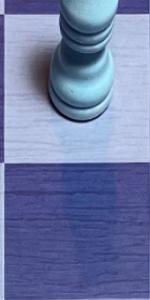
Label: Empty